Interaction volume radius: 5 \u00c5
Interaction volume height: 20 \u00c5
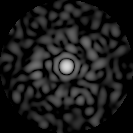
Disorder parameter: 0.8845